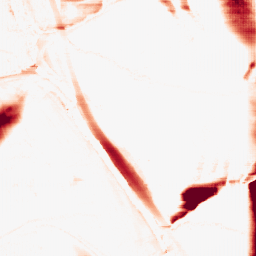
Category: morphological
Decomposition family: morphological_rect
Decomposition parameters: operation: opening
width: 50
height: 5
Upsampling method: fft_zeropad
Upsampling parameters: scale: 2
Upsampling scale: 2